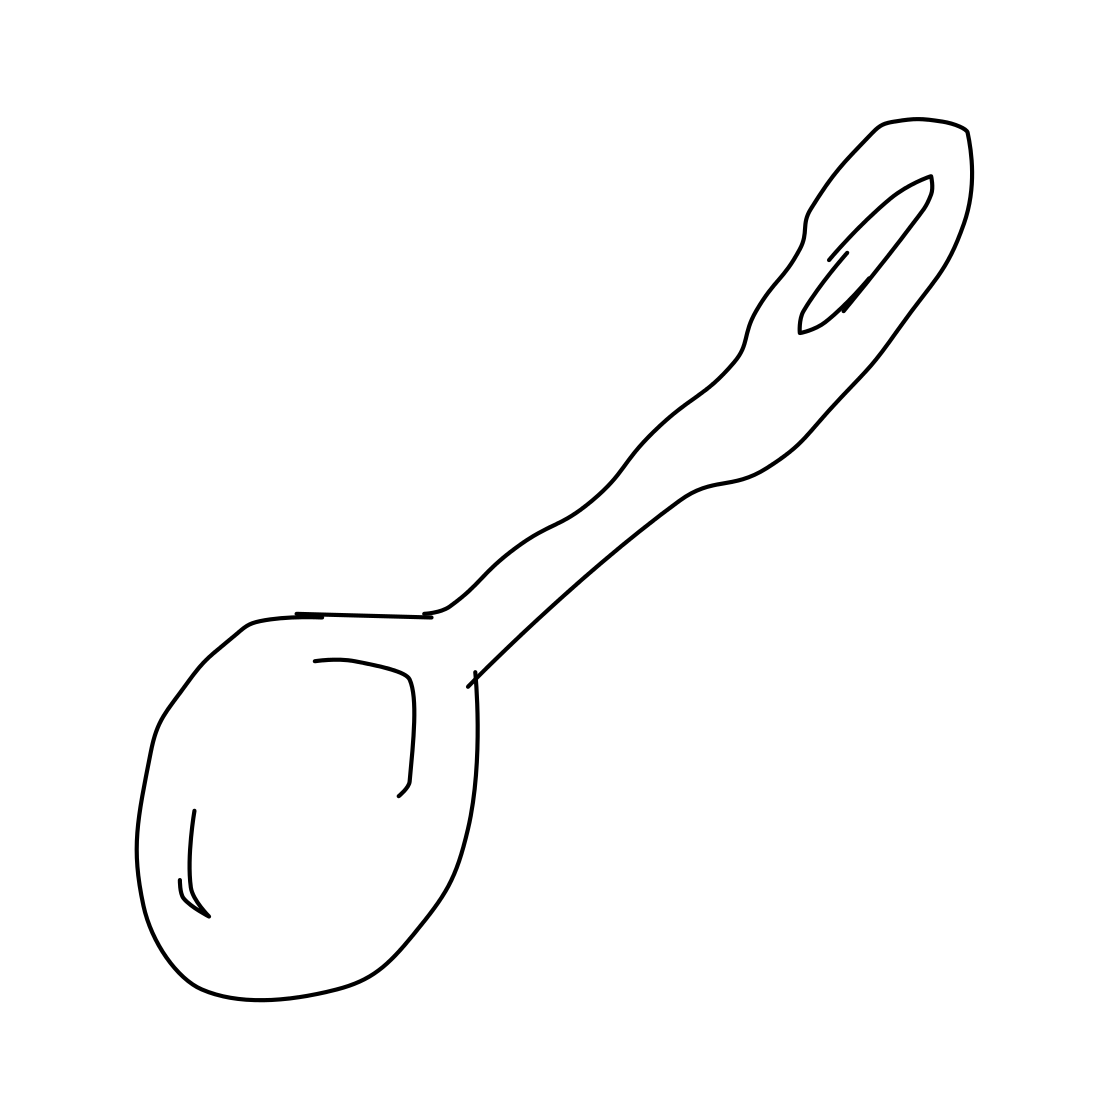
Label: spoon